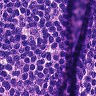
Metastatic tissue present: no